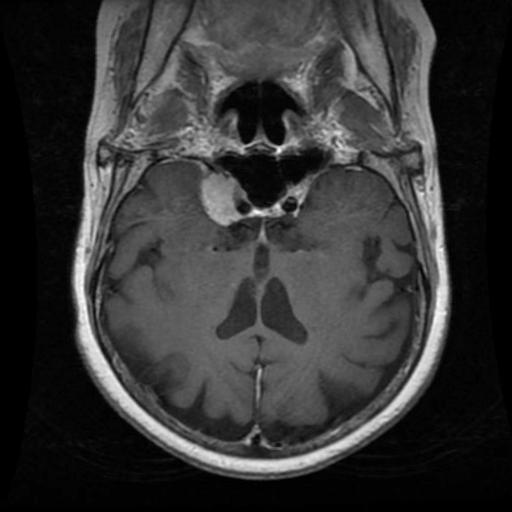
Label: meningioma